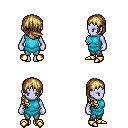
a pixel art fantasy rpg character, female body template, dark elf, purple skin, teal tunic, teal pants, blonde right-swept hairstyle, gold boots, four views (front, back, left, right), 2x2 character sprite sheet, small pixel art, hard edges, no anti-aliasing